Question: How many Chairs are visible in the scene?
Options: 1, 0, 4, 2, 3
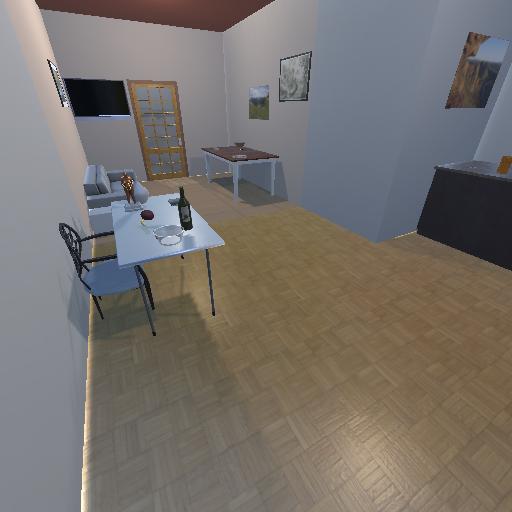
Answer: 1